Interaction volume radius: 10 \u00c5
Interaction volume height: 20 \u00c5
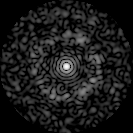
Disorder parameter: 0.8217